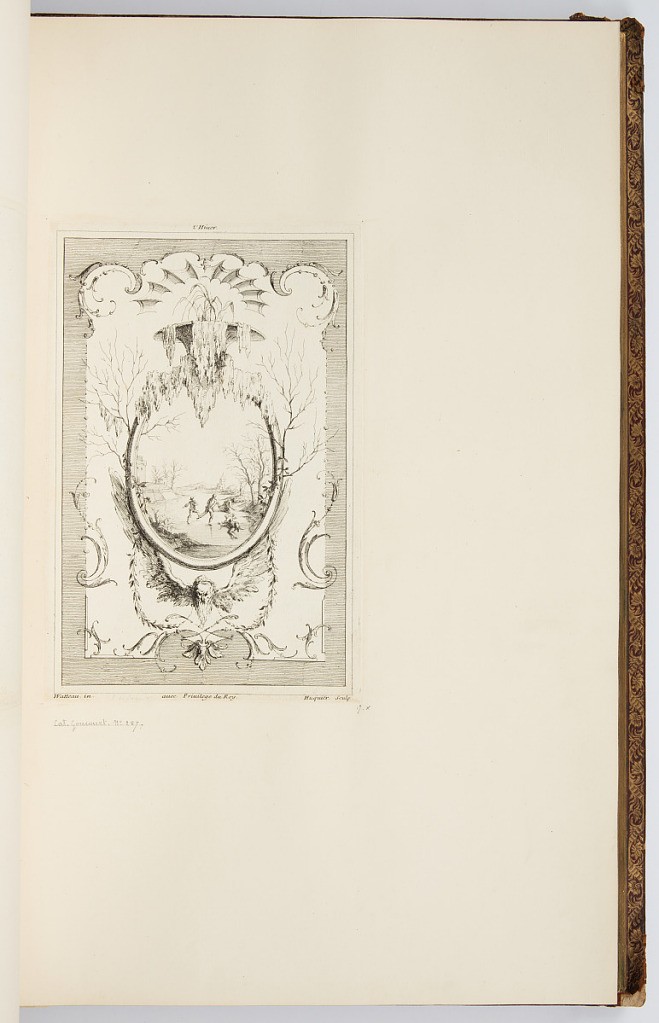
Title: L'Hiver
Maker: Antoine Watteau, French, 1684–1721
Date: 1723-1735
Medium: Etching on laid paper
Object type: Bound print
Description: Page of ornament with a central oval depicting a scene of figures ice-skating on a frozen pond with buildings in the background. The oval has icicles dripping from a frozen fountain at top, and a mascaron of winged Father Time below it. The plate also features ornamental motifs like scrolling acanthus leaves, bat wings, and branches. The plate is signed.